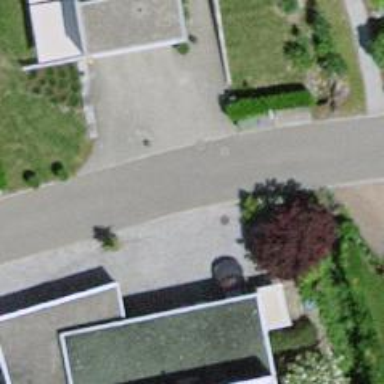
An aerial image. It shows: Smooth asphalt road in residential area.